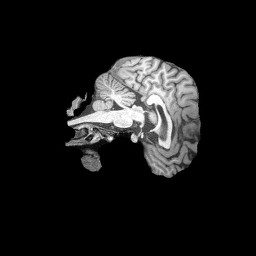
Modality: T1w
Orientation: sagittal
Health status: healthy